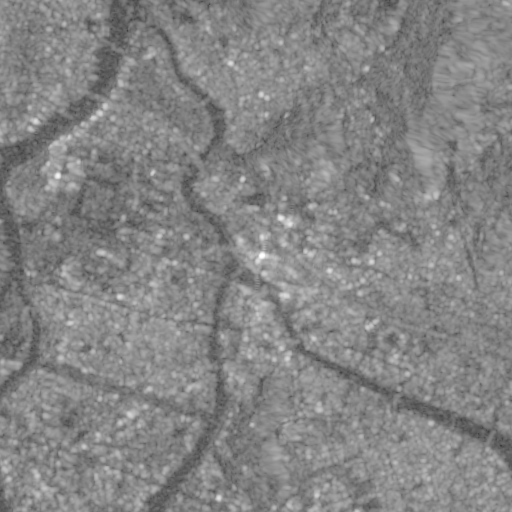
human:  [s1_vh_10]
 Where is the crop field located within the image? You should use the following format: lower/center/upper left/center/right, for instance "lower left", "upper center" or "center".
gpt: The crop field is located in the upper of the image.
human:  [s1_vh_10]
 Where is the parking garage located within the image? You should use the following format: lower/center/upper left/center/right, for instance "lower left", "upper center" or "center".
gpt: The parking garage is located in the center right of the image.
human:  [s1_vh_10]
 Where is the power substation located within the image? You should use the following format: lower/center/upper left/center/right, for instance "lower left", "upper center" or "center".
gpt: The power substation is located in the center right of the image.
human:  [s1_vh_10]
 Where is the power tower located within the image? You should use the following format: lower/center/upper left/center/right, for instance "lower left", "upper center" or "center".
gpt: The power tower is located in the right of the image.
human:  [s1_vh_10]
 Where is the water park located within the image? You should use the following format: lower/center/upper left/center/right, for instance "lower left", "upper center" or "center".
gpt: The water park is located in the center left of the image.
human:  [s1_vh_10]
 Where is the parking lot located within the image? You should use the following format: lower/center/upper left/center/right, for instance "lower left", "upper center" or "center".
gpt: There is no parking lot in the image.

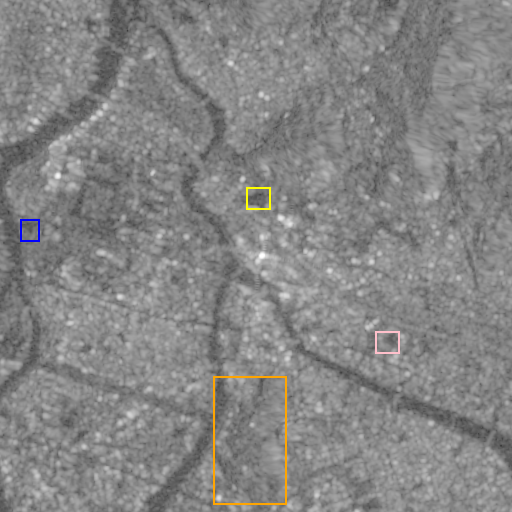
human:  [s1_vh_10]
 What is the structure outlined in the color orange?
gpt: The structure outlined in orange is a park.
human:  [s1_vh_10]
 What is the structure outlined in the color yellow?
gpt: The structure outlined in yellow is a parking lot.
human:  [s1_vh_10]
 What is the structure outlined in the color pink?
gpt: The structure outlined in pink is a stadium.
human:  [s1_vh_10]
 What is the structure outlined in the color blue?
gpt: The structure outlined in blue is a water park.
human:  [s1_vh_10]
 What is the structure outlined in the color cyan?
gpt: There is no cyan outline.